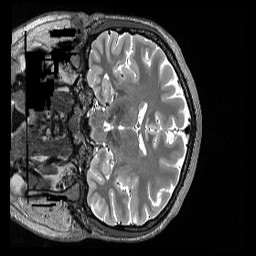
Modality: T2w
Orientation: coronal
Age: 24
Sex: male
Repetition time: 3.2 s
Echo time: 0.563 s